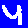
Digit: 4